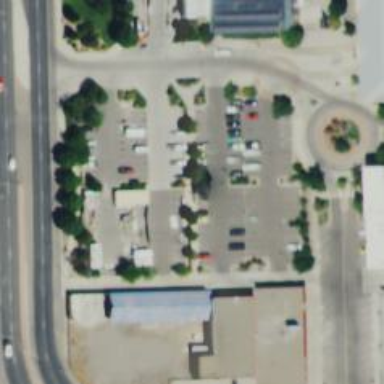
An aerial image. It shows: Parking space is available.